Question: I'm trying to make a pie chart with 'd3.js' that looks like this:

Note that the labels are placed along the edges of the <URL>:
'''
changeFunctions[i] = function (data, i) {
path.data(pie(data))
.transition()
.duration(750)
.attrTween("d", arcTween);
text.each(function (d, num) {
d3.select(this)
.text(function (t) {
return t.data.name+". "+(100 * t.data.votes/totalVotes).toFixed(0) + "%";
})
/*
.attr("transform", function (d) {
//console.log("the d", d)
var c = arc.centroid(d),
x = c[0], y = c[1],
h = Math.sqrt(x * x + y * y);
return "translate(" + (x/h * 100) + ',' + (y/h * 100) + ")";
})*/
.attr("opacity", function (t) {
return t.data.votes == 0 ? 0 : 1;
});
})
}
'''
I have omitted the general code to draw the pie chart; it's in the jsfiddle. Basically, I draw each of the pie charts in a 'for' loop and store this function, 'changeFunctions[i]', in a closure, so that I have access to variables like 'path' and 'text'.
The 'path.data' part of this function works; the pie chart properly adjusts its wedges. The 'text.each' part, however, does not.
How should I go about making the text nodes update both their values and locations?
# fiddle
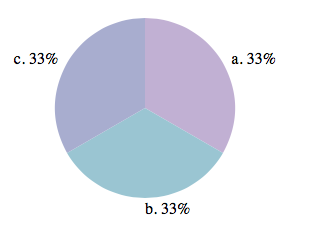
Answer: When updating the 'text' elements, you also need to update the data that's bound to them, else nothing will happen. When you create the elements, you're binding the data to the 'g' element that contains the arc segment and text. By then appending 'path' and 'text', the data is "inherited" to those elements. You're exploiting this fact by referencing 'd' when setting attributes for those elements.
Probably the best way to make it work is to use the same pattern on update. That is, instead of updating only the data bound to the 'path' elements as you're doing at the moment, update the data for the 'g' elements. Then you can '.select()' the descendant 'path' and 'text' elements, which will again inherit the new data to them. Then you can set the attributes in the usual manner.
This requires a few changes to your code. In particular, there should be a variable for the 'g' element selection and not just for the 'path's to make things easier:
'''
var g = svg.selectAll("g.arc")
.data(pie(data));
g.enter()
.append("g").attr("class", "arc");
var path = g.append("path");
'''
The 'changeFunction' code changes as follows:
'''
var gnew = g.data(pie(data));
gnew.select("path")
.transition()
.duration(750)
.attrTween("d", arcTween);
'''
Now, to update the 'text', you just need to select it and reset the attributes:
'''
gnew.select("text")
.attr("transform", function(d) { ... });
'''
Complete demo <URL>.